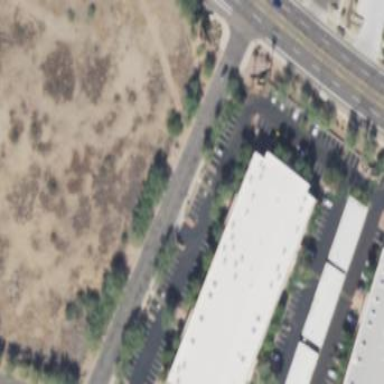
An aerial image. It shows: Commercial building.